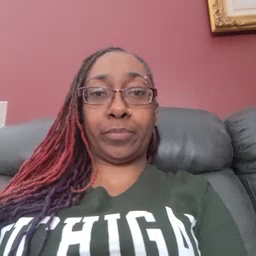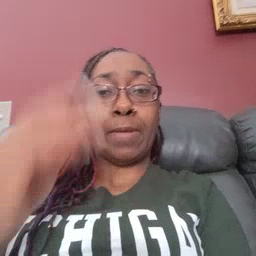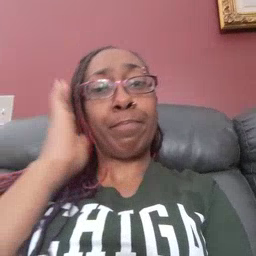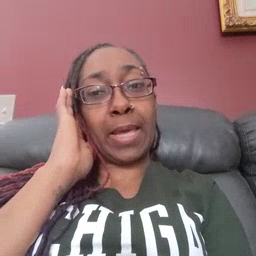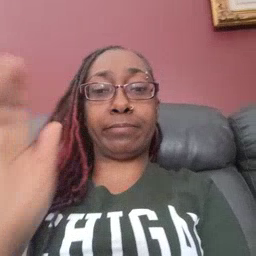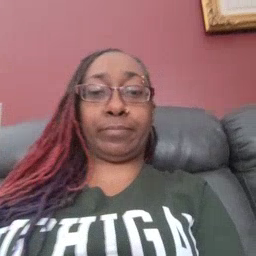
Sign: bed